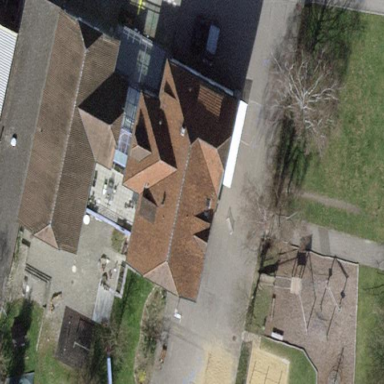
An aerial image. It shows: School building.